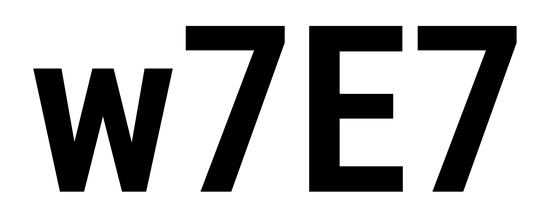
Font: Roboto_Condensed_SemiBold